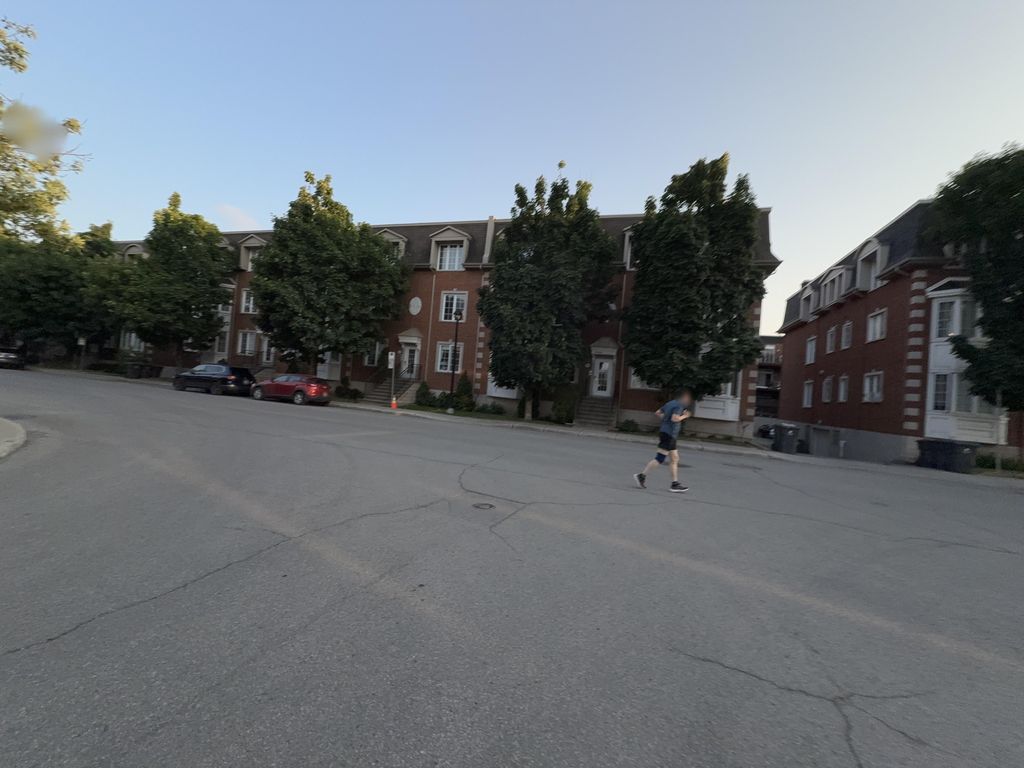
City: montreal